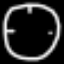
Label: clock